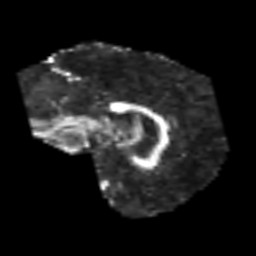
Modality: FA
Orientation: sagittal
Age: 68
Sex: male
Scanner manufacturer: siemens
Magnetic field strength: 3 T
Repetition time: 5.6 s
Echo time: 0.082 s